Field crop: maize
Growth stage: 1
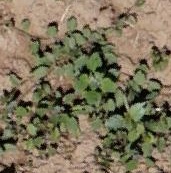
Species: convolvulus